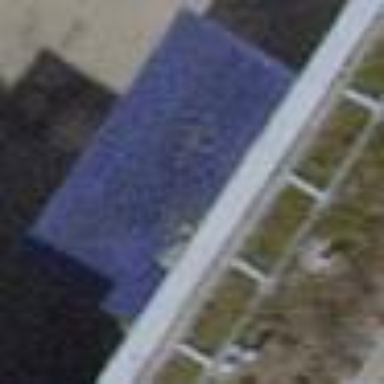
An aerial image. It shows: View of roof of building.